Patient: sex F, age 58
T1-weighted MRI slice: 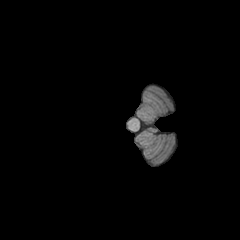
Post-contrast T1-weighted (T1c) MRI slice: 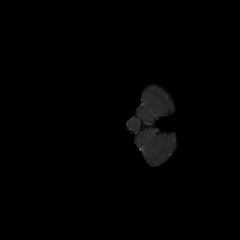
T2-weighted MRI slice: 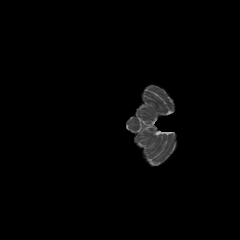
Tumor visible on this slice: no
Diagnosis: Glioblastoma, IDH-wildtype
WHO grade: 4